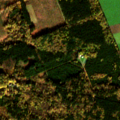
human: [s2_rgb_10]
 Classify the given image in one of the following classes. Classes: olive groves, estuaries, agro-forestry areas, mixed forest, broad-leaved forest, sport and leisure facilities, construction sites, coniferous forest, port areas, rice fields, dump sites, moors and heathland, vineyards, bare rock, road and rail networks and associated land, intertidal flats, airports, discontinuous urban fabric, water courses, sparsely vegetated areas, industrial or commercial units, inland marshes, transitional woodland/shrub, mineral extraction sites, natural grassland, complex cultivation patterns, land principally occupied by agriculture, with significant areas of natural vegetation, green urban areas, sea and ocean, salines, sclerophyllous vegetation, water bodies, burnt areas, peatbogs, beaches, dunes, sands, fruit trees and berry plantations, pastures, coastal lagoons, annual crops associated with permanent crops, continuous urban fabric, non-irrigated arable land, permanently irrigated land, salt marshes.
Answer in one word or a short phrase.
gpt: non-irrigated arable land, coniferous forest, mixed forest, transitional woodland/shrub